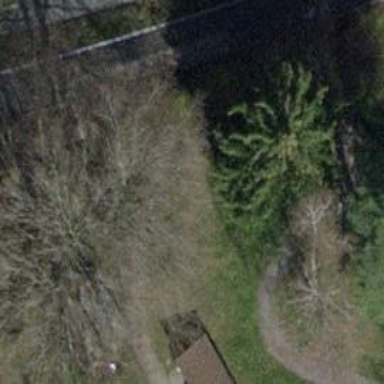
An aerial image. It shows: Brown bench.